Question: I would like to create an application like this:

On iphone (both portrait and landscape) and ipad portrait, I have a table view screen, tap on item row will navigate to another detail screen look like other basic application.
But when I rotate screen to go to landscape on ipad, the screen now has two section views
Here is what I did:
- 'isInLandscapeTablet'- 'UINavigationController'- - 'UISplitViewController'
But the problem is I can't push UISplitViewController to root controller, as it requires to be a root controller.
I wonder how I can handle this problem
And is my approach correct? Is there any other way?
: I change the root view controller like this
'''
// this snippet is in UINavigationController (I use as root viewcontroller)
if([self isInTabletLandscape]){
self.splitViewController.viewControllers = [NSArray arrayWithObjects:[[CategoryViewController alloc] initWithNibName:@"CategoryViewController" bundle:nil], self.propertyLandViewController, nil];
[[UIApplication sharedApplication].keyWindow setRootViewController:self.splitViewController];
}else{
// it doesn't work
[[UIApplication sharedApplication].keyWindow setRootViewController:self];
}
}
'''
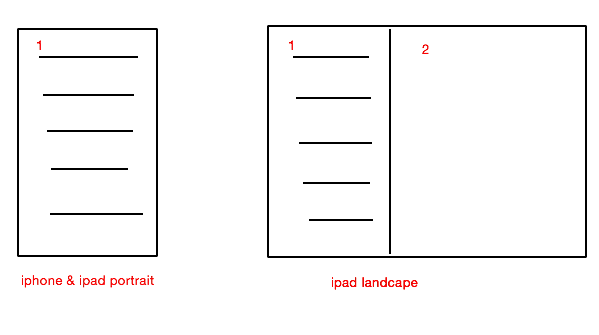
Answer: My suggestion is not to use Split View Controller at all. Create a custom View Controller, which will embed your table view controller and the 2nd controller. Also, you can implement the interface-rotation logic in the custom controller you create.